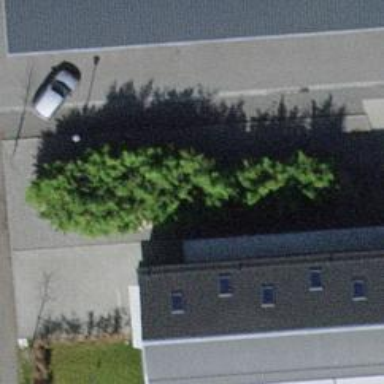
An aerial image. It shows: Urban tree with needle-leaved evergreen foliage.